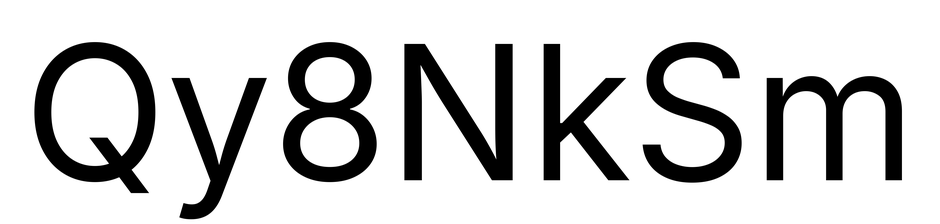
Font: Inter_Regular